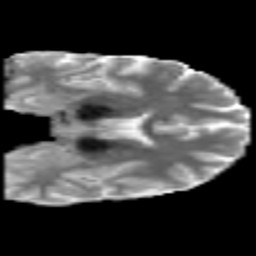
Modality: MD
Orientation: coronal
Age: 48
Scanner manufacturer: philips
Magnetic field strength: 3 T
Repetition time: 8.6 s
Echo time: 0.127 s